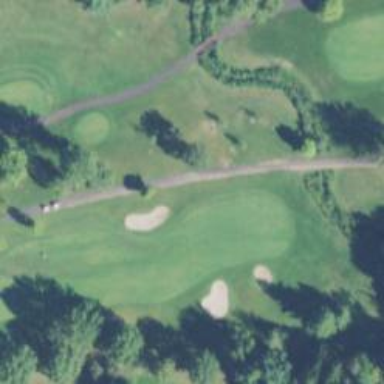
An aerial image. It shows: Path for golf carts.